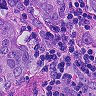
Metastatic tissue present: yes